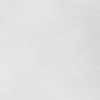
Atmospheric dust classification: dusty